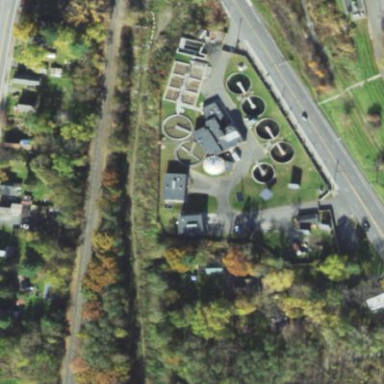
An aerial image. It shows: Wastewater plant.